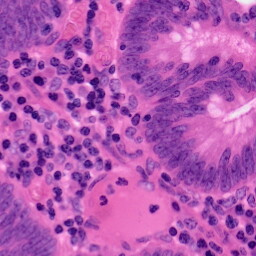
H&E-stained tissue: Colon